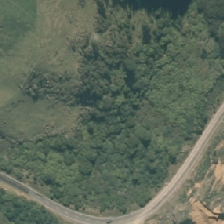
Land cover: broadleaved_indigenous_hardwood